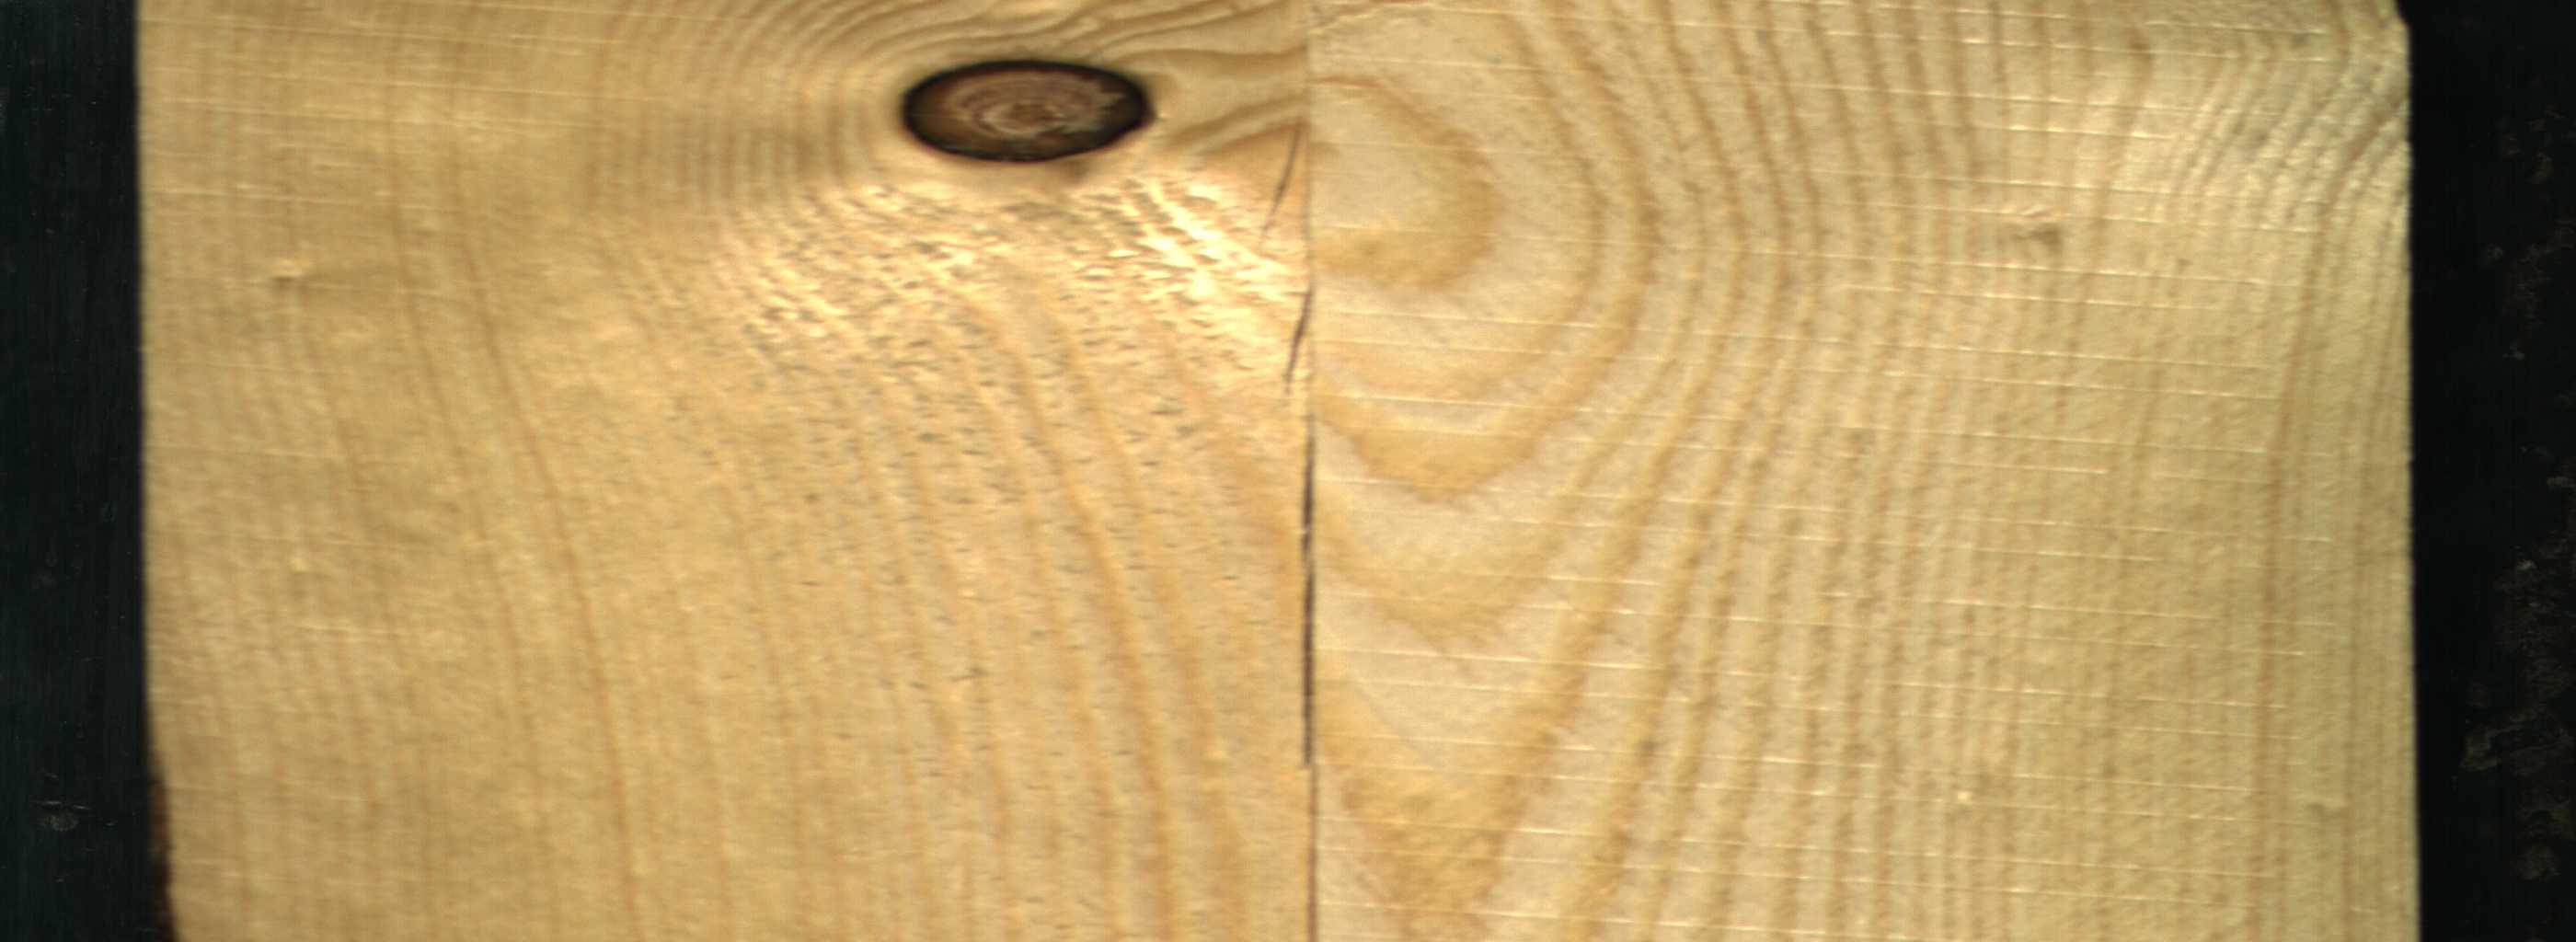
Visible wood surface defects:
Crack
Dead_Knot